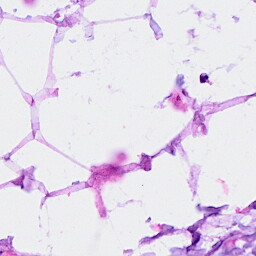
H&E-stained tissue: Breast